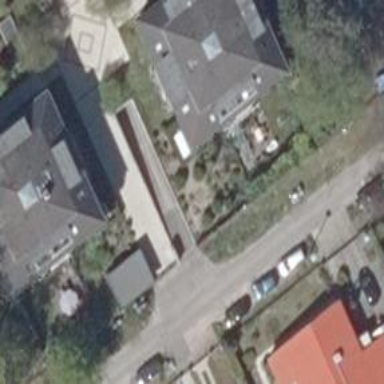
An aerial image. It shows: Concrete driveway serving as service road.